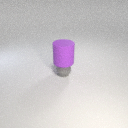
large purple rubber cylinder above small gray rubber sphere